Question: Is it possible to render indeterminate progress bar with Twitter Bootstrap (either v2 or v3) using either some build-in functionality or 3rd party plugin?
I trued to google for it, but with no luck.
Example of I want to achieve:

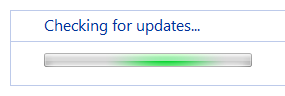
Answer: In <URL>:
'''
<link href="https://cdnjs.cloudflare.com/ajax/libs/twitter-bootstrap/2.3.2/css/bootstrap.min.css" rel="stylesheet" />
<div class="progress progress-striped active">
<div class="bar" style="width: 100%;"></div>
</div>
'''
In <URL>:
'''
<link href="https://cdnjs.cloudflare.com/ajax/libs/twitter-bootstrap/3.4.1/css/bootstrap.min.css" rel="stylesheet"/>
<div class="progress progress-striped active">
<div class="progress-bar" role="progressbar" aria-valuenow="100" aria-valuemin="0" aria-valuemax="100" style="width: 100%">
</div>
</div>
'''
In <URL>:
'''
<link rel="stylesheet" href="https://stackpath.bootstrapcdn.com/bootstrap/4.5.2/css/bootstrap.min.css">
<div class="progress">
<div class="progress-bar progress-bar-striped progress-bar-animated" role="progressbar" aria-valuenow="75" aria-valuemin="0" aria-valuemax="100" style="width: 100%"></div>
</div>
'''